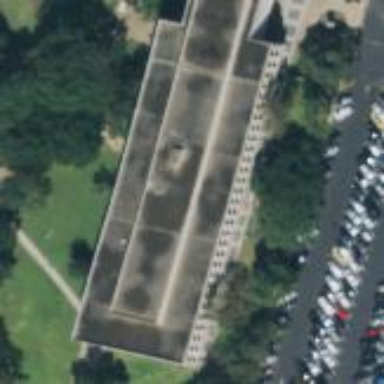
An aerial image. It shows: Part of building.